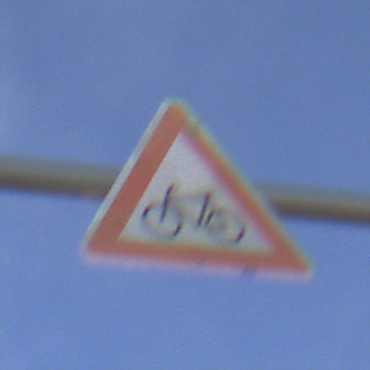
Verkehrszeichen: RadverkehrRechts
Umgebung: Outdoor, Nature
Tageszeit: SunriseSunset
Wetter: PartlyCloudy
Licht: Natural
Jahreszeit: NotSpecified
Kontrast: HighContrast